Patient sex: M
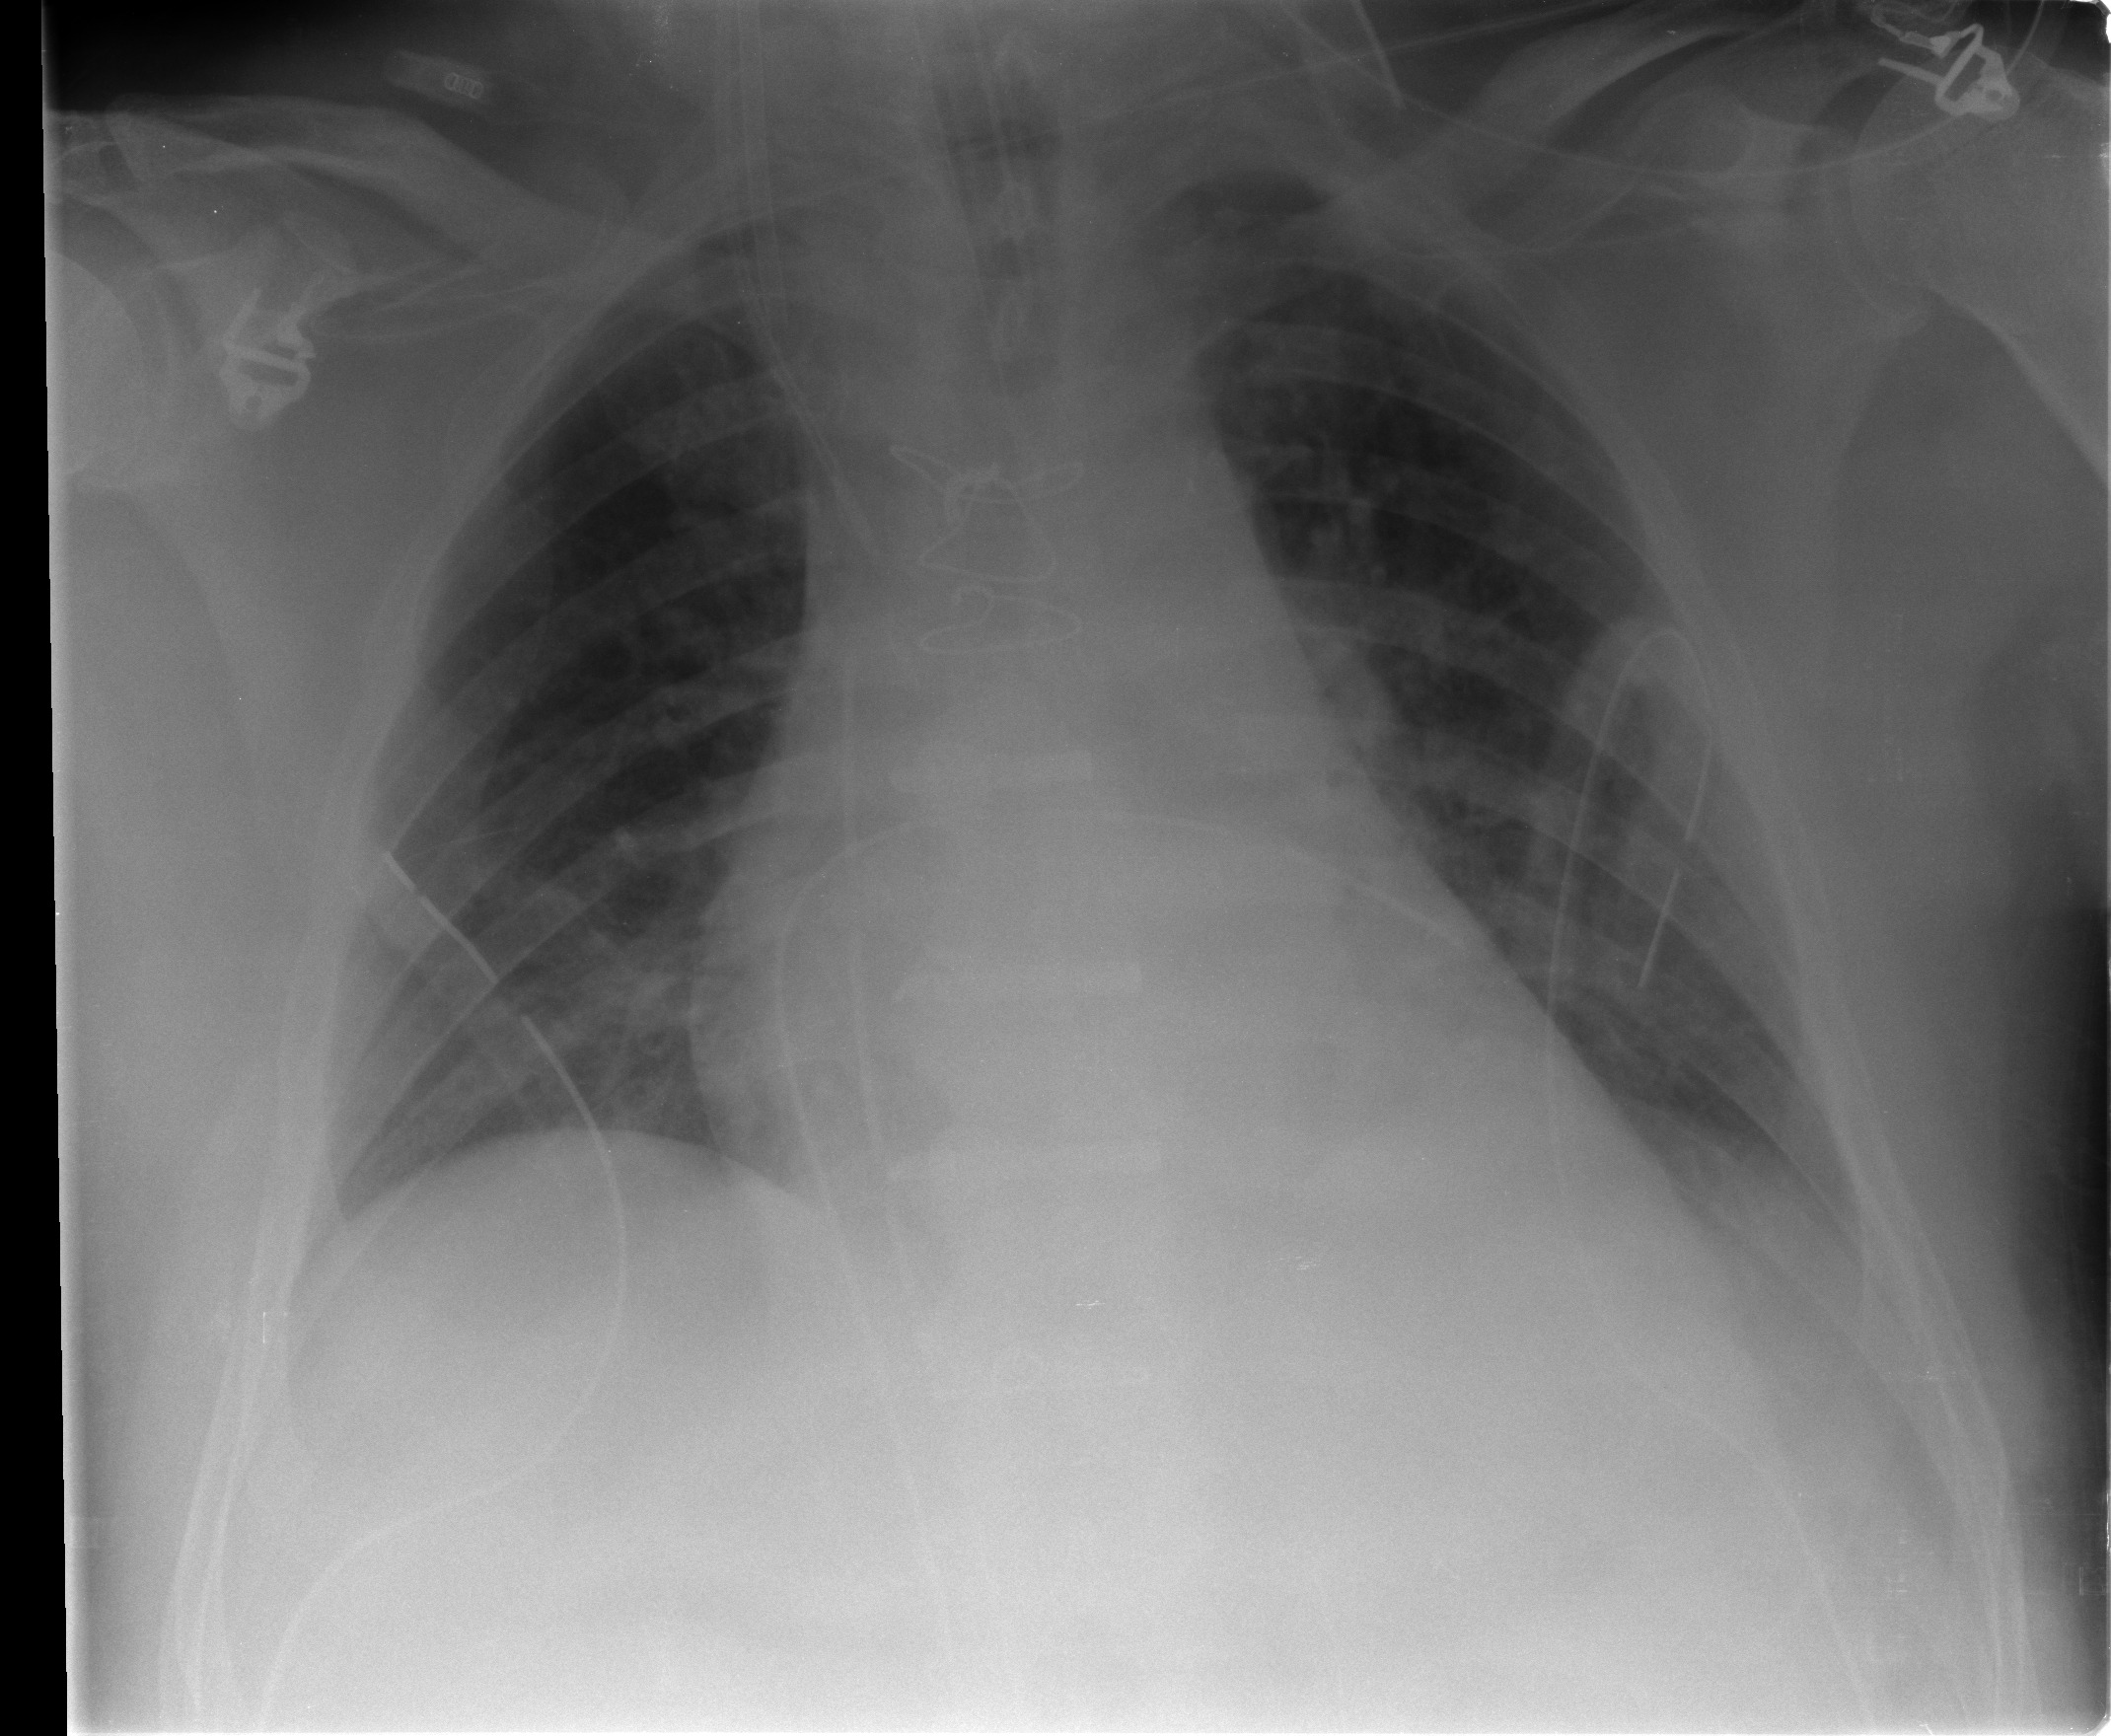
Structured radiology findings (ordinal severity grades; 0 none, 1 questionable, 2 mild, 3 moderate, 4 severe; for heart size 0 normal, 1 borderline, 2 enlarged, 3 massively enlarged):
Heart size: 2
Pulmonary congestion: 2
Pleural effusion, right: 0
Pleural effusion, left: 2
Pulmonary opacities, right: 0
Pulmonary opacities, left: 0
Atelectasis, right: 2
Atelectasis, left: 2